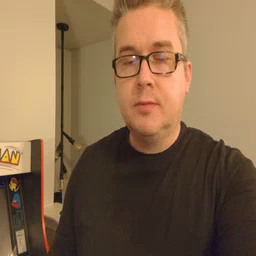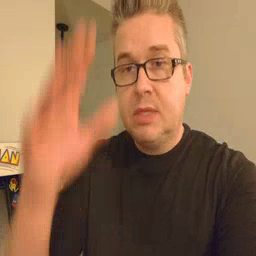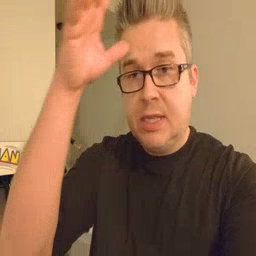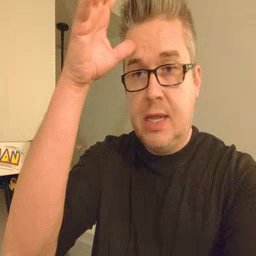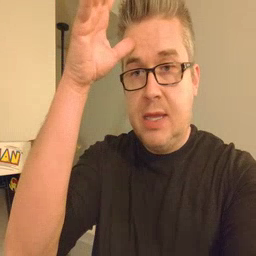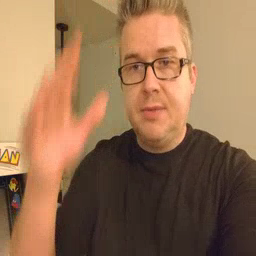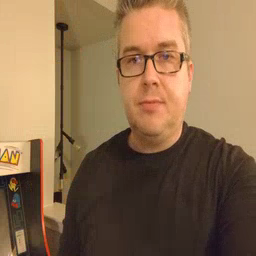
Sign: dad